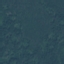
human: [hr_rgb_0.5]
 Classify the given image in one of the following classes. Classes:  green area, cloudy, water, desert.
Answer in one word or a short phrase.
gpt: green area